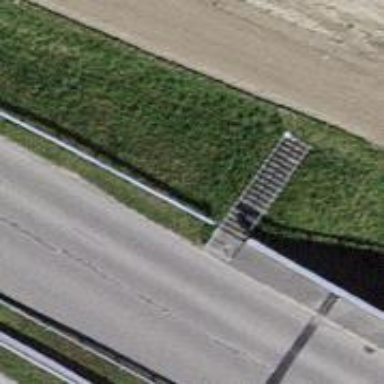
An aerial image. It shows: Bridge with fence.